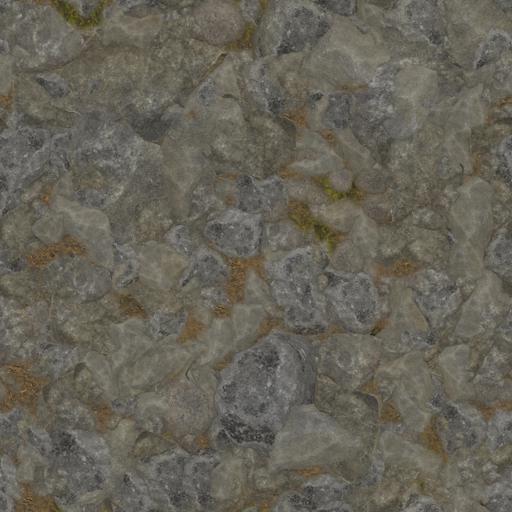
Tags: ground rock rocks stone stones